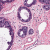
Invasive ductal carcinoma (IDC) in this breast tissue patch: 0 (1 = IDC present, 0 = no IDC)